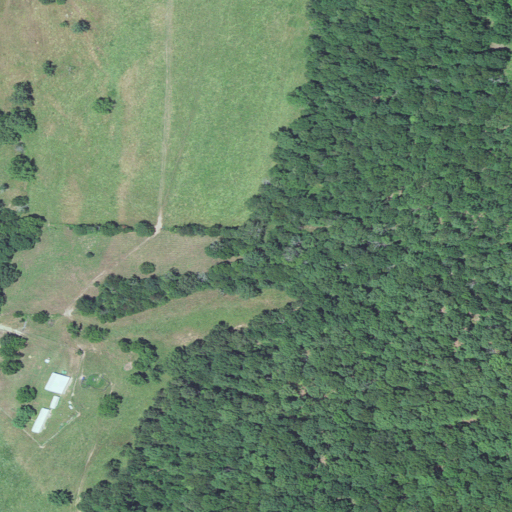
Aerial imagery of valley in Missouri named Graveyard Hollow containing deciduous forest, pasture, mixed forest, and open development